Interaction volume radius: 5 \u00c5
Interaction volume height: 25 \u00c5
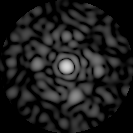
Disorder parameter: 0.8361